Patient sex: F
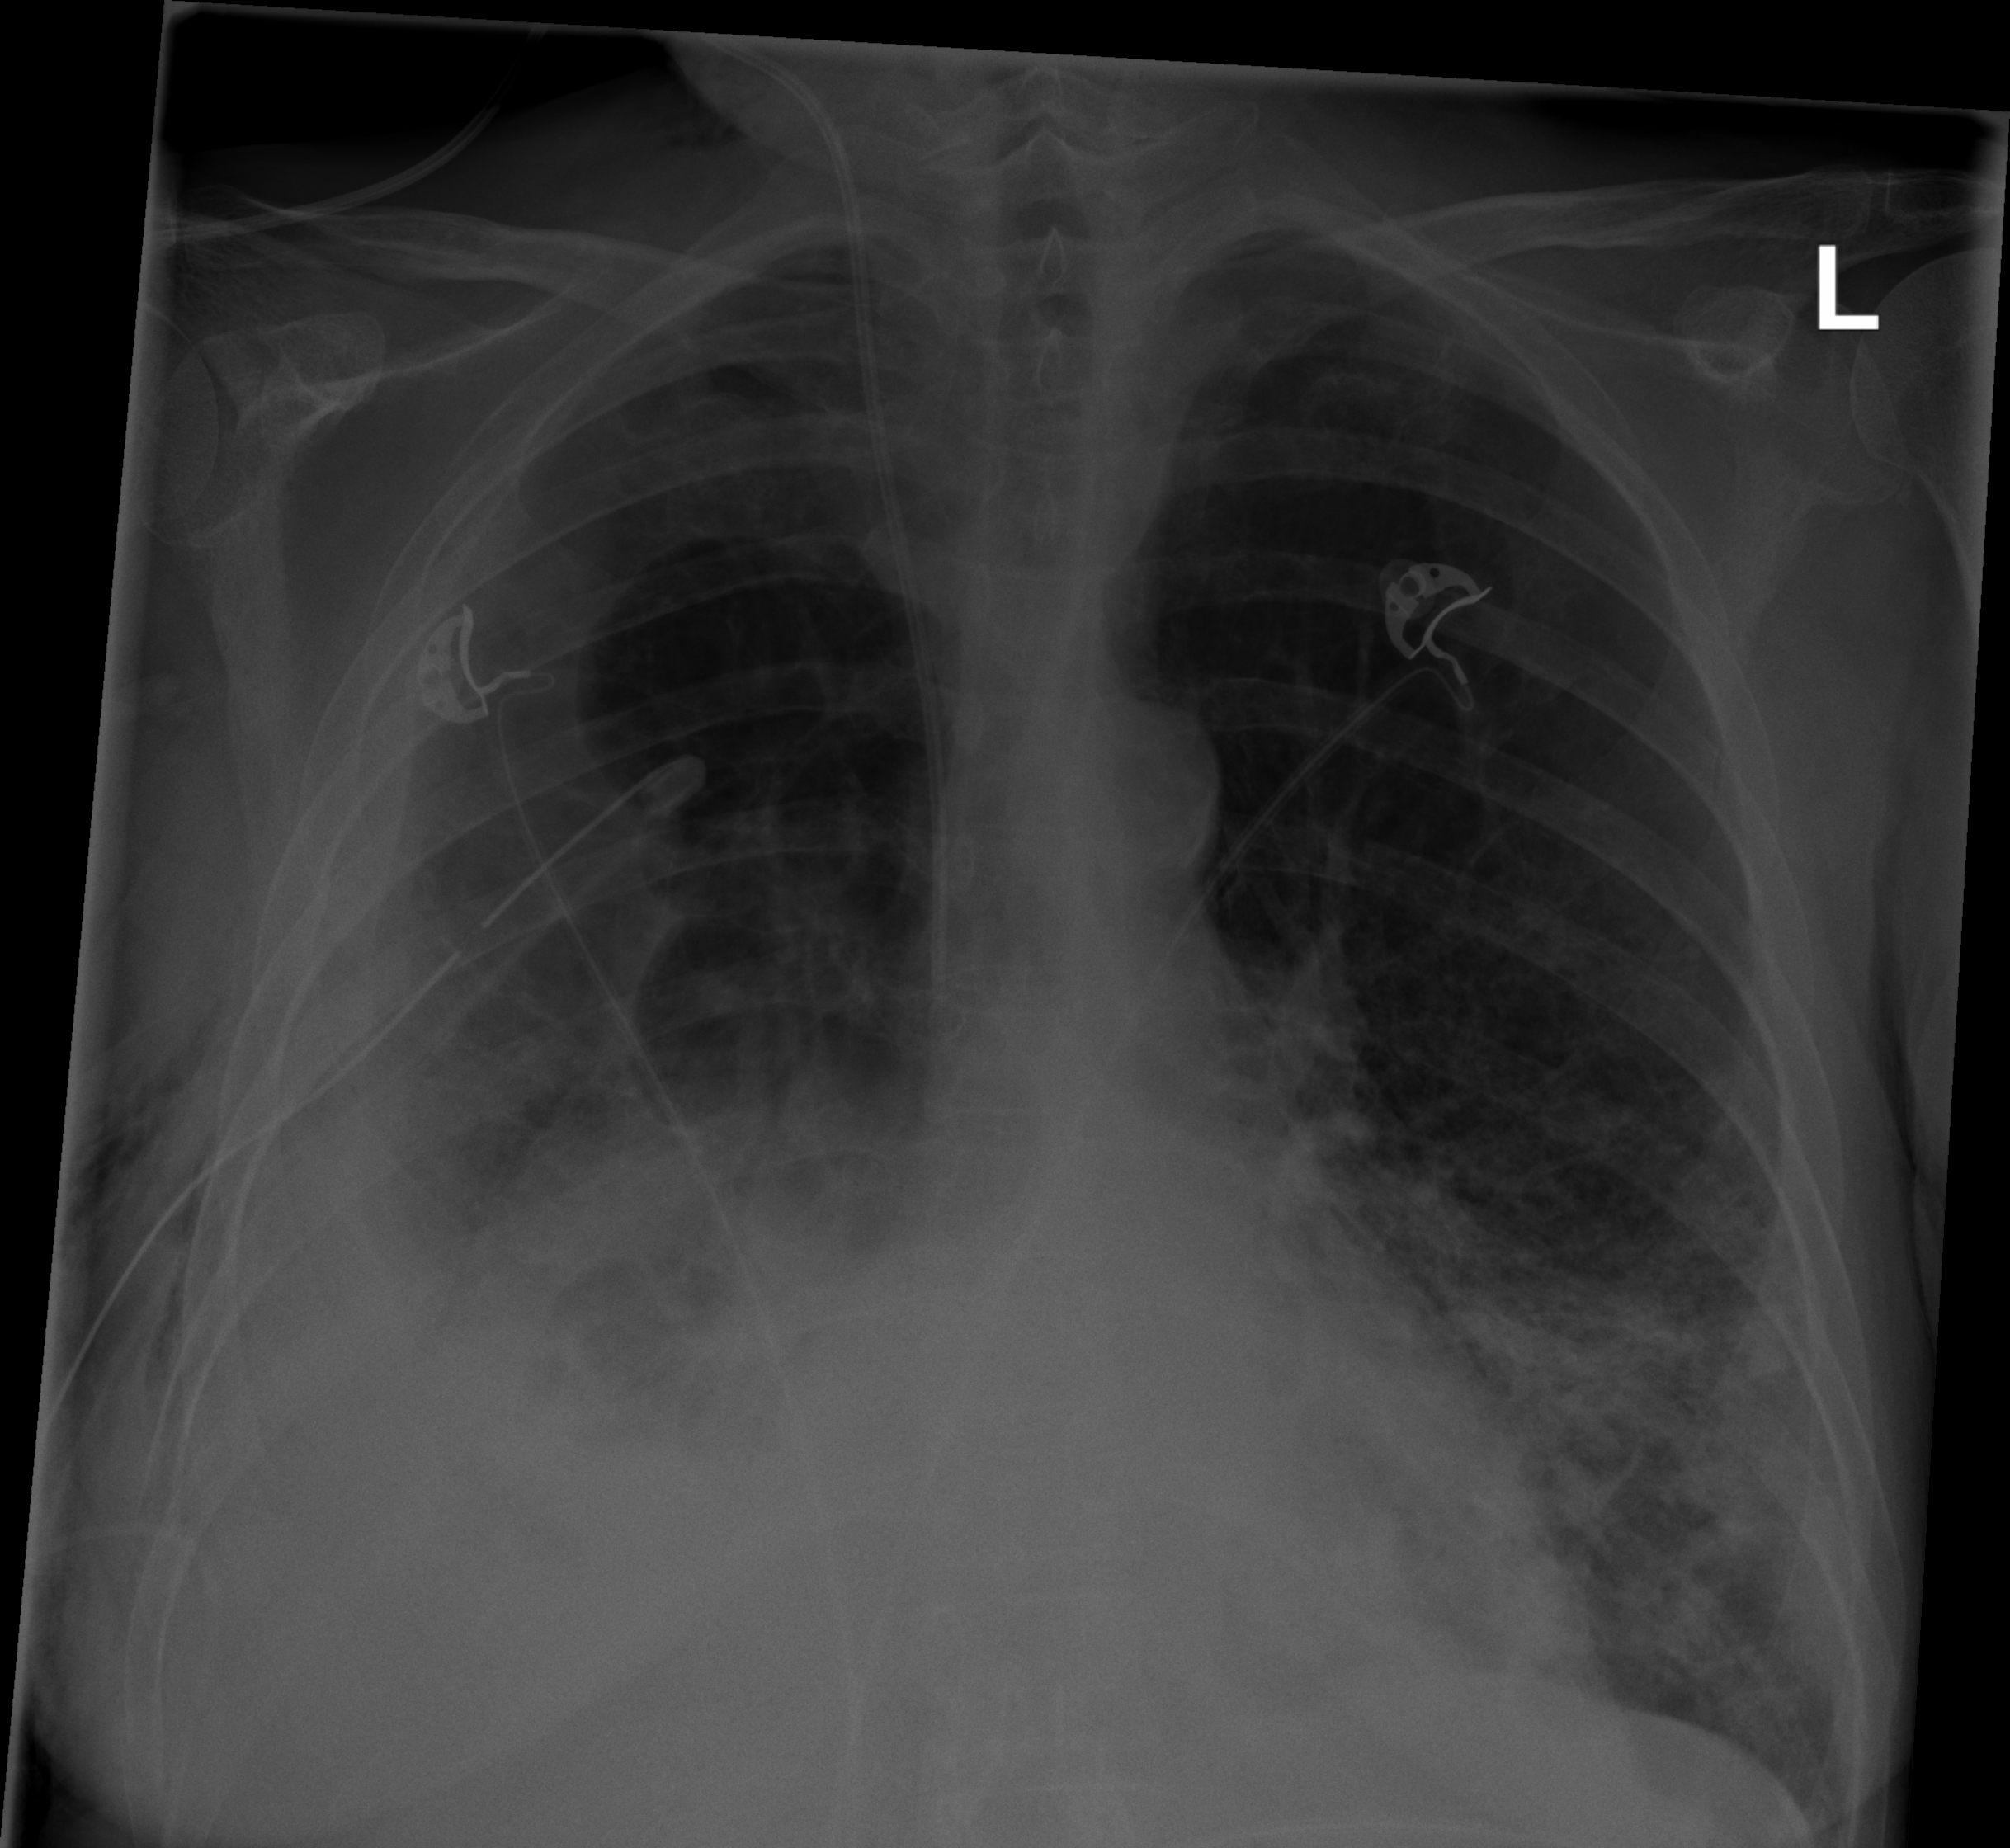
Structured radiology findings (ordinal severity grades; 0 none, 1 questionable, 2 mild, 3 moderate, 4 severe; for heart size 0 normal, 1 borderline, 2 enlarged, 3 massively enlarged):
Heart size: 0
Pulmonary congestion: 0
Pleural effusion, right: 3
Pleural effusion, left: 1
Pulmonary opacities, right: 3
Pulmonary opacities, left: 2
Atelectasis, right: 3
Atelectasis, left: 2